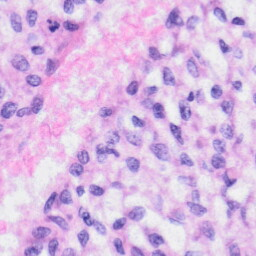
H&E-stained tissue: Liver